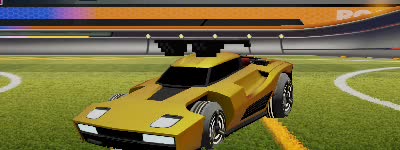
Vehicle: breakout